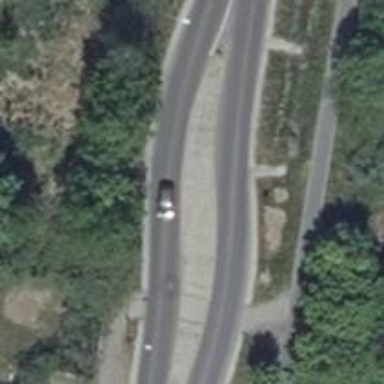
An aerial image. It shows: Asphalt road classified as primary highway.